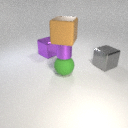
large purple metal cube behind large gray metal cube